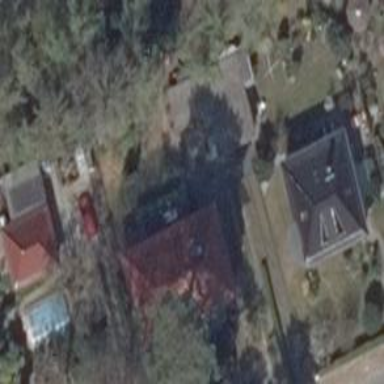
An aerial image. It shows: Detached building with hipped roof shape.